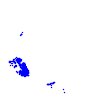
Particle: electron